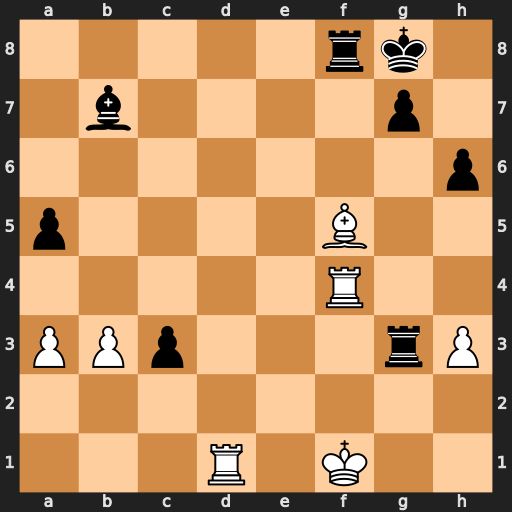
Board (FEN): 5rk1/1b4p1/7p/p4B2/5R2/PPp3rP/8/3R1K2
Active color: w
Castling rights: -
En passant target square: -
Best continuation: Be6+ Kh7 Rxf8 Rf3+ Rxf3